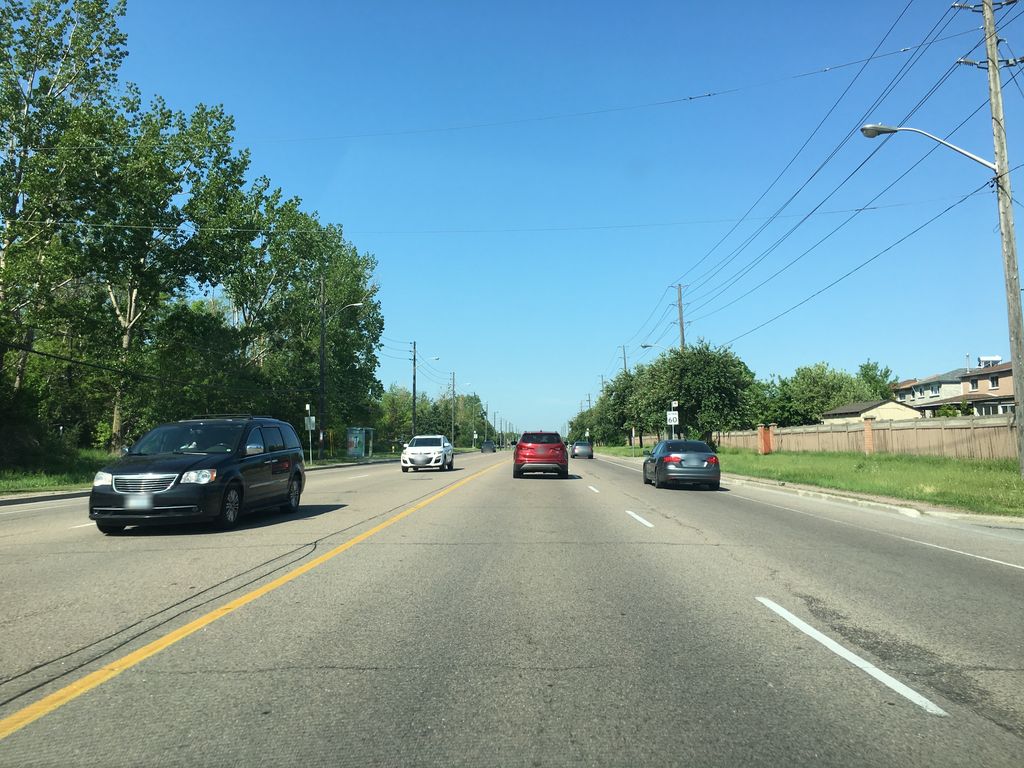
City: toronto